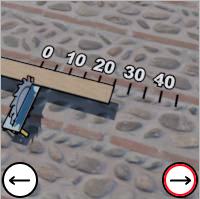
Task: length
Answer: 25
First scale value: 10.0